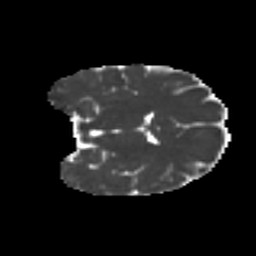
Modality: MD
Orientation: coronal
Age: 42
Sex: female
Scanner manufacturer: ge
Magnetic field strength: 3 T
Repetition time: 7.8 s
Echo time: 0.0611 s